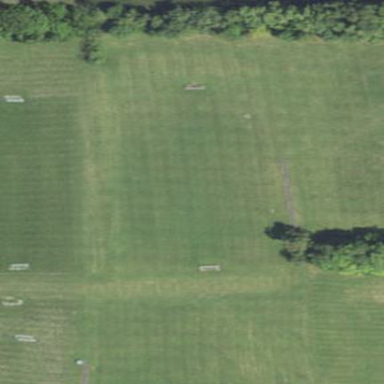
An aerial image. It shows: Soccer pitch for leisure land activities.